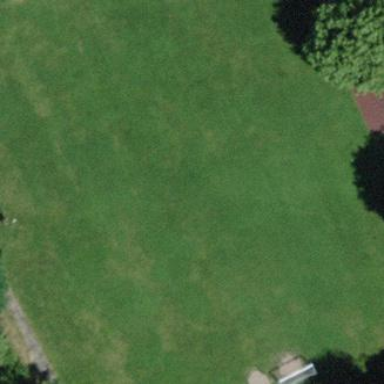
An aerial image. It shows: Recreation ground for leisure activities.